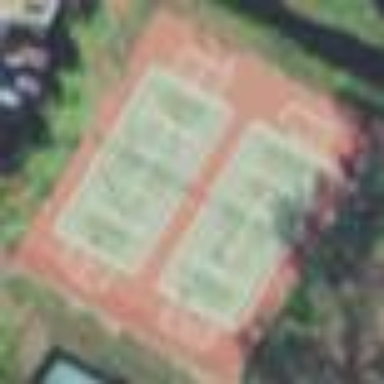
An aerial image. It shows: Tennis court on the leisure land pitch.